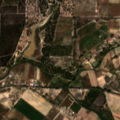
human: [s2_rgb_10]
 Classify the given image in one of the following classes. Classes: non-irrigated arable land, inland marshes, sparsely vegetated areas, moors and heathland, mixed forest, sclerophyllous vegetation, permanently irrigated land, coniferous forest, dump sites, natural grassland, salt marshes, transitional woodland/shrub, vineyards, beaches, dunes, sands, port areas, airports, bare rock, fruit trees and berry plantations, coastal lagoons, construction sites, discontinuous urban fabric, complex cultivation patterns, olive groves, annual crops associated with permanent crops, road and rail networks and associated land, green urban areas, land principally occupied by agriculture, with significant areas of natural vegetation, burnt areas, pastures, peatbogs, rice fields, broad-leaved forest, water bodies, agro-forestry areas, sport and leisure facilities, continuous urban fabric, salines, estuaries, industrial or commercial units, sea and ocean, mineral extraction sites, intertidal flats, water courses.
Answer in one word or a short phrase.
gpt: continuous urban fabric